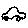
Label: car